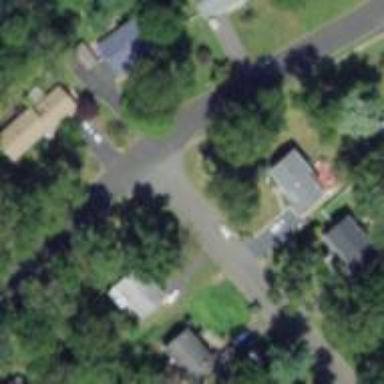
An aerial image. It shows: Residential road with asphalt surface and sidewalk on the left.